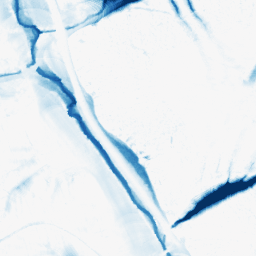
Category: morphological
Decomposition family: morphological_ellipse
Decomposition parameters: operation: closing
width: 30
height: 50
Upsampling method: bspline
Upsampling parameters: scale: 8
Upsampling scale: 8